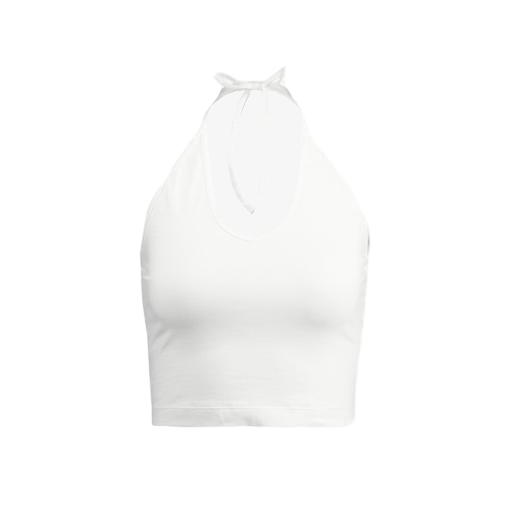
white women's halter top, white halter top, solid white halter, white background